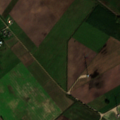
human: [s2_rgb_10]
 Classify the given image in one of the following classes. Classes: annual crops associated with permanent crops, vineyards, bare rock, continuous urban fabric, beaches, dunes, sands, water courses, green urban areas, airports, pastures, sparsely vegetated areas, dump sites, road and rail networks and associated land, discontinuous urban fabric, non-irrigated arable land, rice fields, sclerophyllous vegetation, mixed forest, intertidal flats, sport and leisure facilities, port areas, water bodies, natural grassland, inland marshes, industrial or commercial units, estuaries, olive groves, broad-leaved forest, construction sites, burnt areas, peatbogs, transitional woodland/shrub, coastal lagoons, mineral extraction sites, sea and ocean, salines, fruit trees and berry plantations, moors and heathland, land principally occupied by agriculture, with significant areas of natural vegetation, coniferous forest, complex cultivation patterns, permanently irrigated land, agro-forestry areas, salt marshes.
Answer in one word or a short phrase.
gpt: non-irrigated arable land, pastures